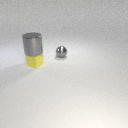
small yellow metal cube to the left of small gray metal sphere